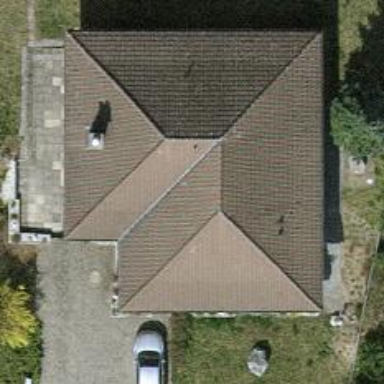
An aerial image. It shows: Building with ridged roof.